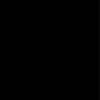
Label: dusty